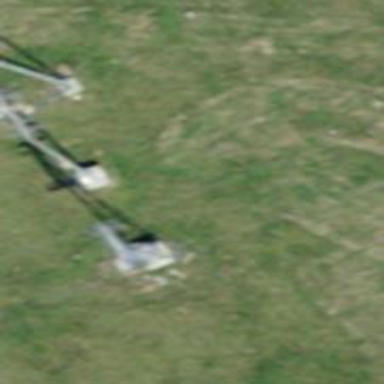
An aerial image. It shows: Pylon for aerialway.